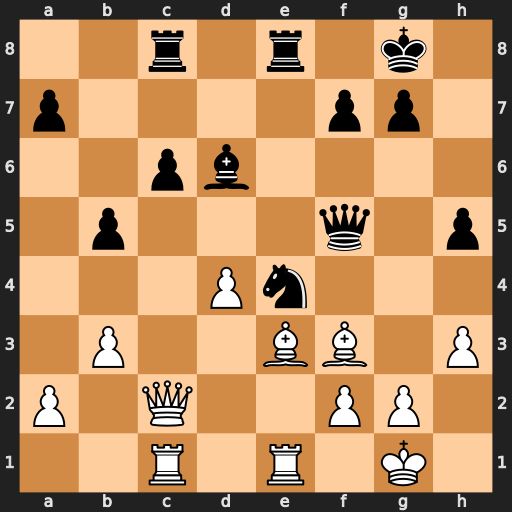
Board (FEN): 2r1r1k1/p4pp1/2pb4/1p3q1p/3Pn3/1P2BB1P/P1Q2PP1/2R1R1K1
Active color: w
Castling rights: -
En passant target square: -
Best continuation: Bd2